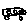
Label: car